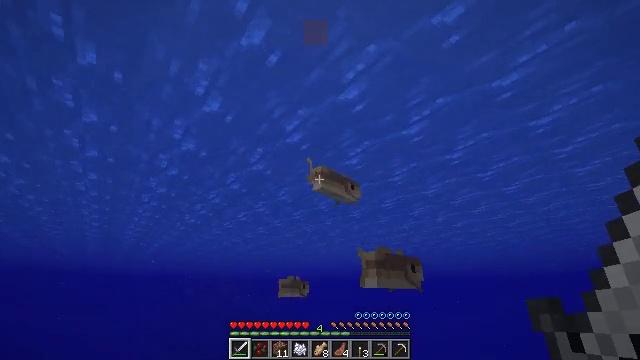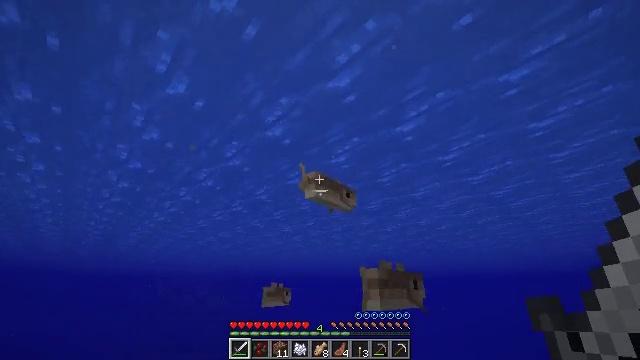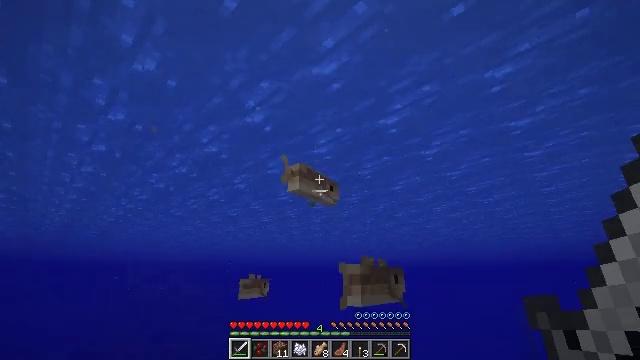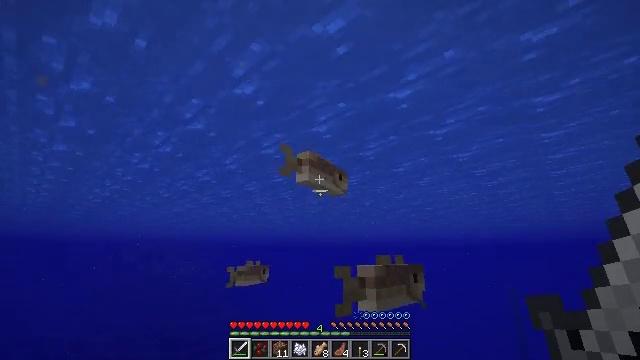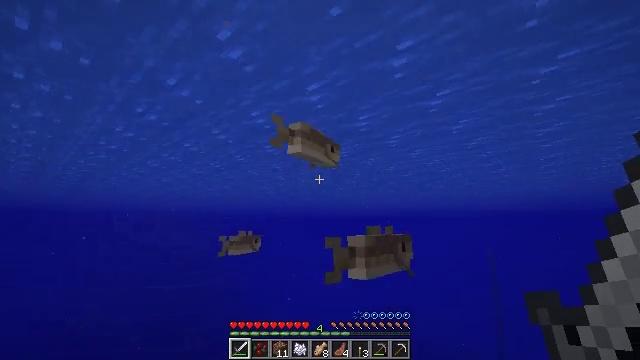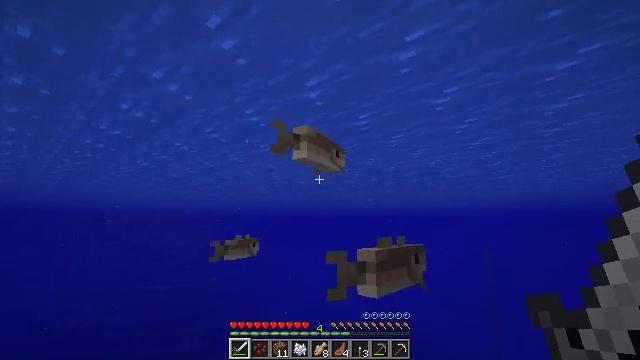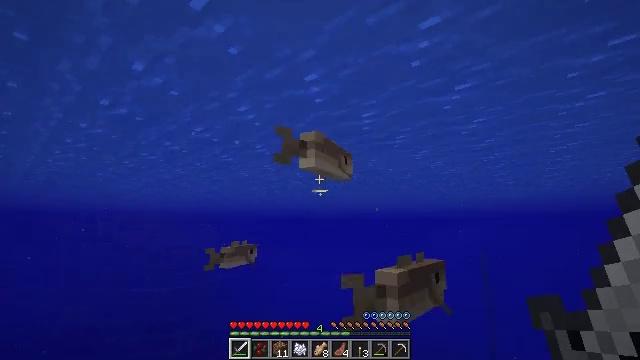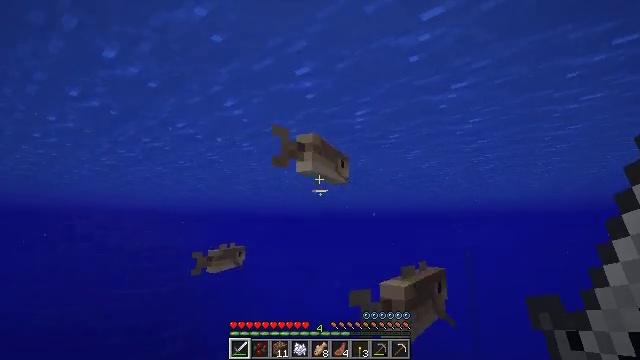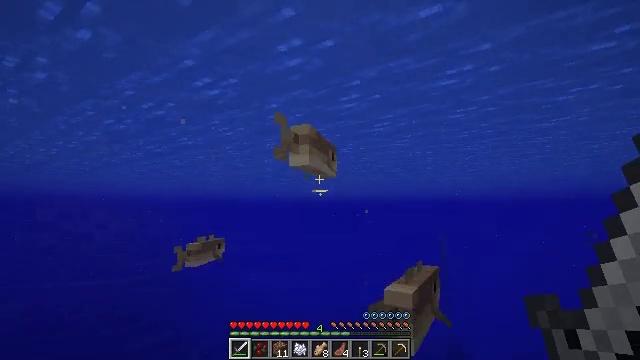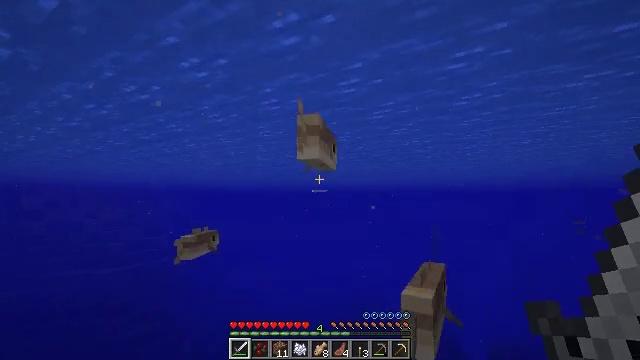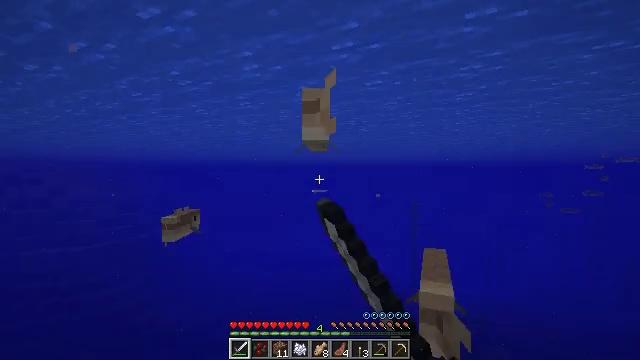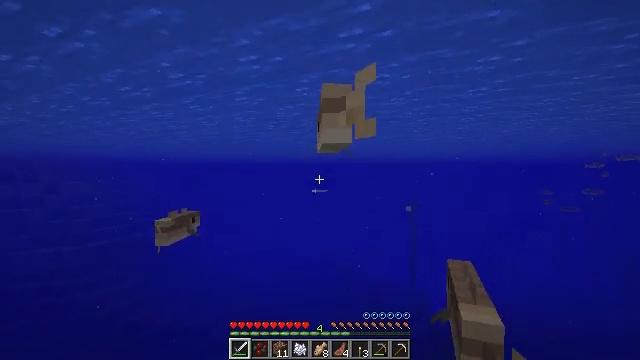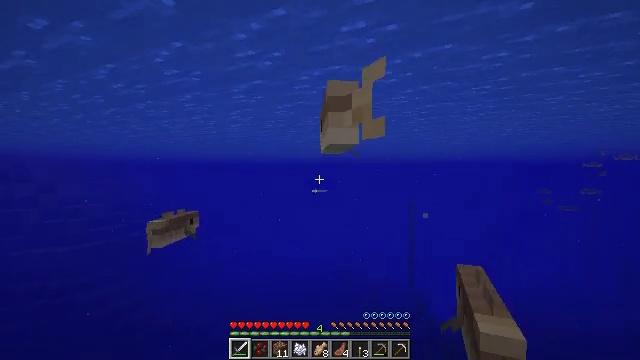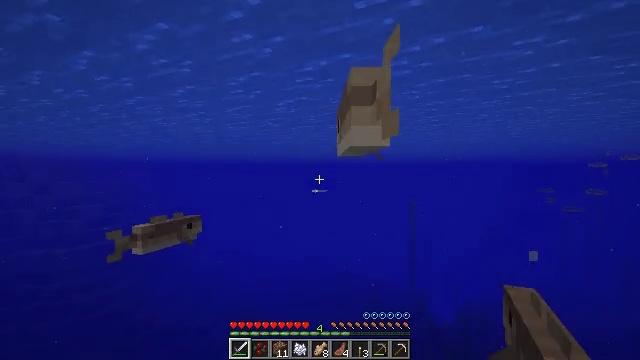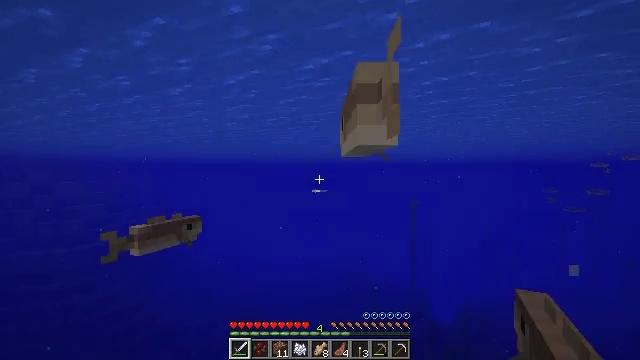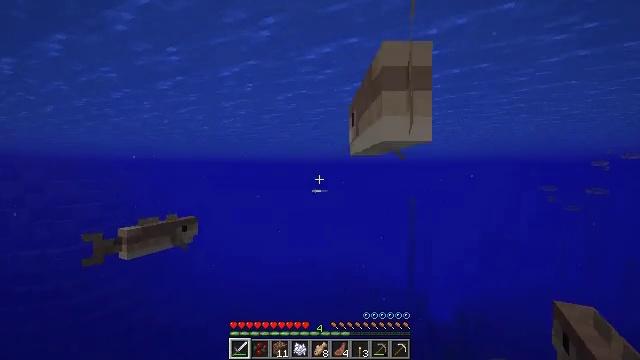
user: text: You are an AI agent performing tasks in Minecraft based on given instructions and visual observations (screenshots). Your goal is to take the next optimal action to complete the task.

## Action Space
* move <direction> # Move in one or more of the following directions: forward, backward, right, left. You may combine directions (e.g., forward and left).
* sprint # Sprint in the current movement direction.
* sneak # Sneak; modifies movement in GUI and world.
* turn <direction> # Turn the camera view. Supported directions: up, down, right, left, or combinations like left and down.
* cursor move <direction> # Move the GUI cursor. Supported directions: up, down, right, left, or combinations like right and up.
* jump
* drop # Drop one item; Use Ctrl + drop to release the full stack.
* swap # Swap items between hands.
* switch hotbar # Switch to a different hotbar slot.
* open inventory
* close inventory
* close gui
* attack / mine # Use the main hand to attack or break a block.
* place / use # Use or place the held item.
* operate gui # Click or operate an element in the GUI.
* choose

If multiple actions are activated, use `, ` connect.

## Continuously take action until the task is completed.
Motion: motion action
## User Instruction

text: Hunt fish.
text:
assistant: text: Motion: move forward, turn right
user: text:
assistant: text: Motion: move forward, turn right and down
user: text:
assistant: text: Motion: move forward, turn right and down
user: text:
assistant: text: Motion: move forward, turn right and down
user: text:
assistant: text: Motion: move forward
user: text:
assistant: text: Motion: move forward
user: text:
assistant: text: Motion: move forward, turn right
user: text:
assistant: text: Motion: move forward, turn right and down
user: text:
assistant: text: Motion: move forward, turn right and down, attack / mine
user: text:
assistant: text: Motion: move forward, turn right and down, attack / mine
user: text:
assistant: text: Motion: move forward, attack / mine
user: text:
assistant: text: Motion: move forward
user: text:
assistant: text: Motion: move forward
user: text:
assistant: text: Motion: move forward
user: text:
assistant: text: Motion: move forward
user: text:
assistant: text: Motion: move forward, turn right and down
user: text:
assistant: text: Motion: move forward, turn right and down
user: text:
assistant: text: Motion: move forward, turn right and down
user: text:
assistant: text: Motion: move forward, turn right
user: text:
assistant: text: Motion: move forward, turn right
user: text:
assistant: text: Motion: move forward, turn right
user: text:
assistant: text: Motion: move forward, turn right and up, attack / mine
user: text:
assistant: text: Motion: move forward, turn right and up, attack / mine
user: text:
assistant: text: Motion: move forward, turn right and up, attack / mine
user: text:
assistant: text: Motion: move forward
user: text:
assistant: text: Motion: move forward, turn right
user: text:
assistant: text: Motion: move forward, turn right
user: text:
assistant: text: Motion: move forward, turn right
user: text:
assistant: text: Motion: move forward, turn right
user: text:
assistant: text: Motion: move forward, turn right and up